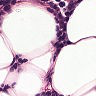
Metastatic tissue present: no